Interaction volume radius: 10 \u00c5
Interaction volume height: 50 \u00c5
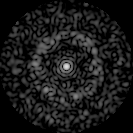
Disorder parameter: 0.8322